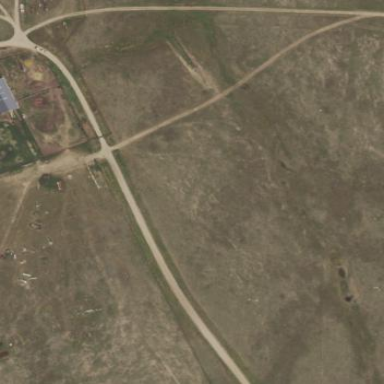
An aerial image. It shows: Farmyard area referred to as ranch yard.